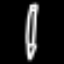
Label: pencil